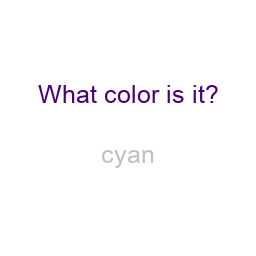
Color: silver
Color name shown: cyan
Background color: white
Question text color: indigo